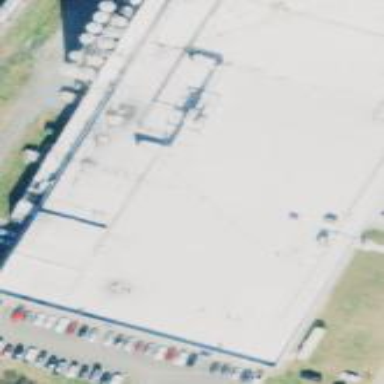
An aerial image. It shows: Industrial building.